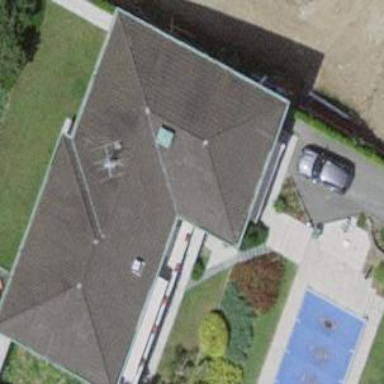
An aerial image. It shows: Building with pyramidal-shaped roof.